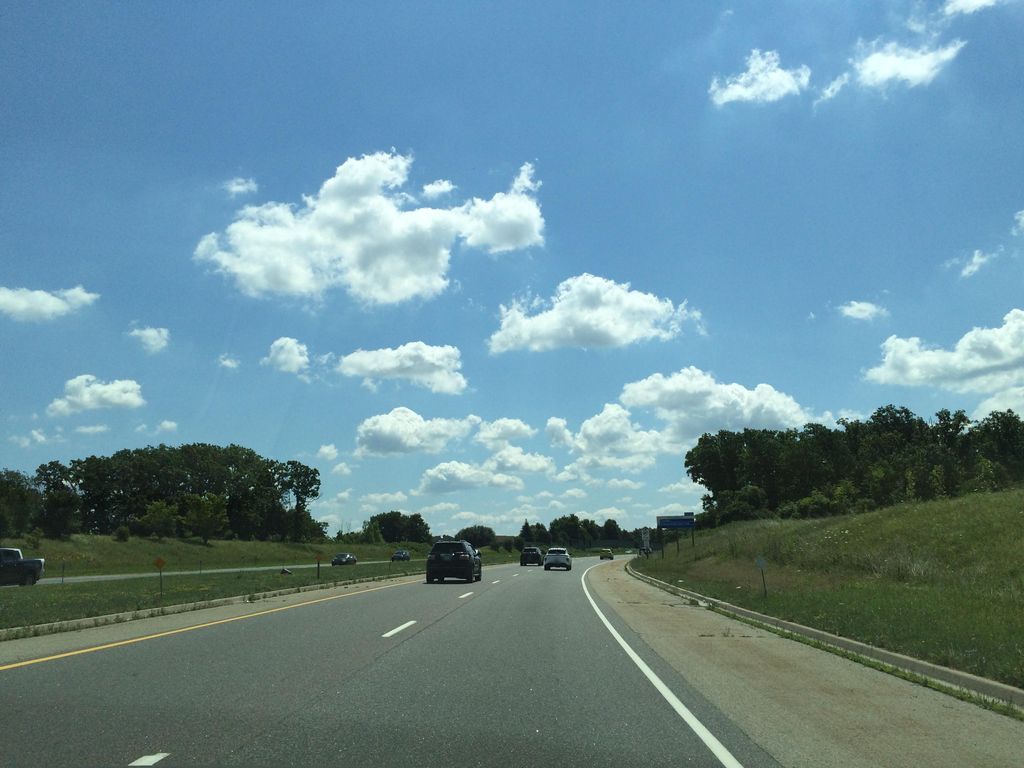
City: hamilton